【题型】填空题　【知识点】平面几何　【难度】easy
如图，在平行四边形$ABCD$中，$E$是边$AD$上一点，$CE$与$BD$相交于点$O$，$CE$与$BA$的延长线相交于点$G$，已知$DE=2AE$，$CE=10$，那么$GE=\underline{\quad\quad}$．

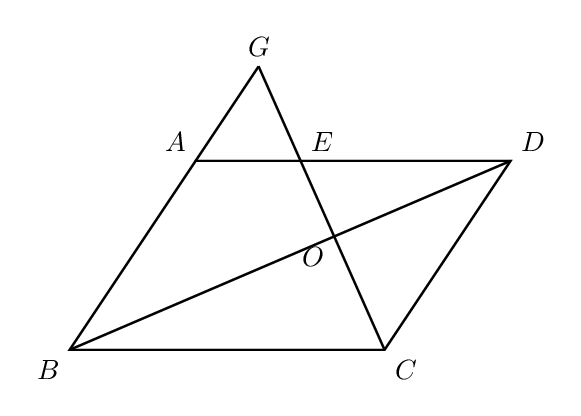
【解答】
\noindent \textbf{【答案】} $\boldsymbol{5}$

\vspace{0.5em}
\noindent \textbf{【详解】}解：$\because$ 在平行四边形$ABCD$中，$AB \parallel CD$，
\[
\therefore \triangle AGE \sim \triangle DCE,
\]
\[
\therefore \frac{GE}{CE} = \frac{AE}{DE},
\]
\noindent $\because DE=2AE$，$CE=10$，
\[
\therefore \frac{GE}{10} = \frac{AE}{2AE} = \frac{1}{2},
\]
\[
\therefore GE=5,
\]
\noindent 故答案为：$\boldsymbol{5}$．